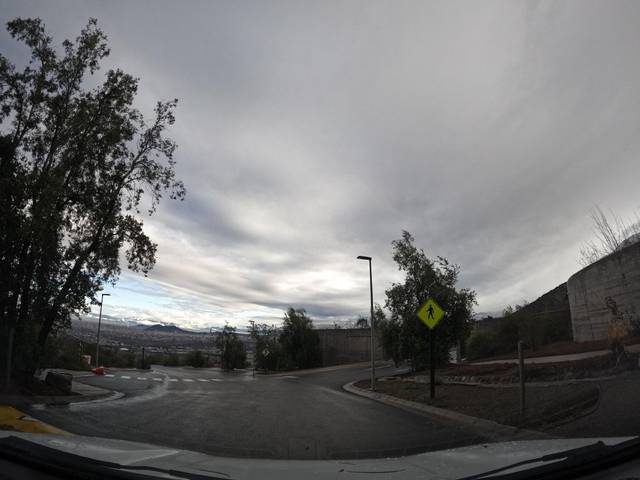
Region: Chile
Coordinates: -33.476, -70.513